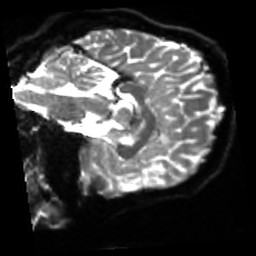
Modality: sbref
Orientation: sagittal
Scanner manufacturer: siemens
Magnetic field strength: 3 T
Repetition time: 4 s
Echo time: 0.0594 s